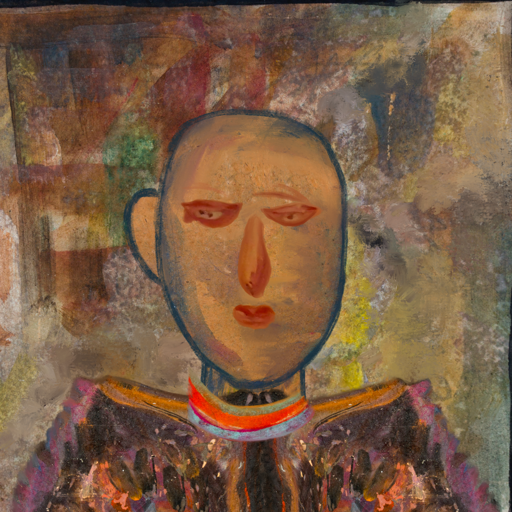
Background: Mosgoul, Head And Neck Front: In_The_Sun, Face Front: Pious_Lady, Bust: Gypsy_Queen, Hair Front: Blank, Head Accessory: Blank, Second Necklace: Blank, Necklace: Sisters, Baby: Blank